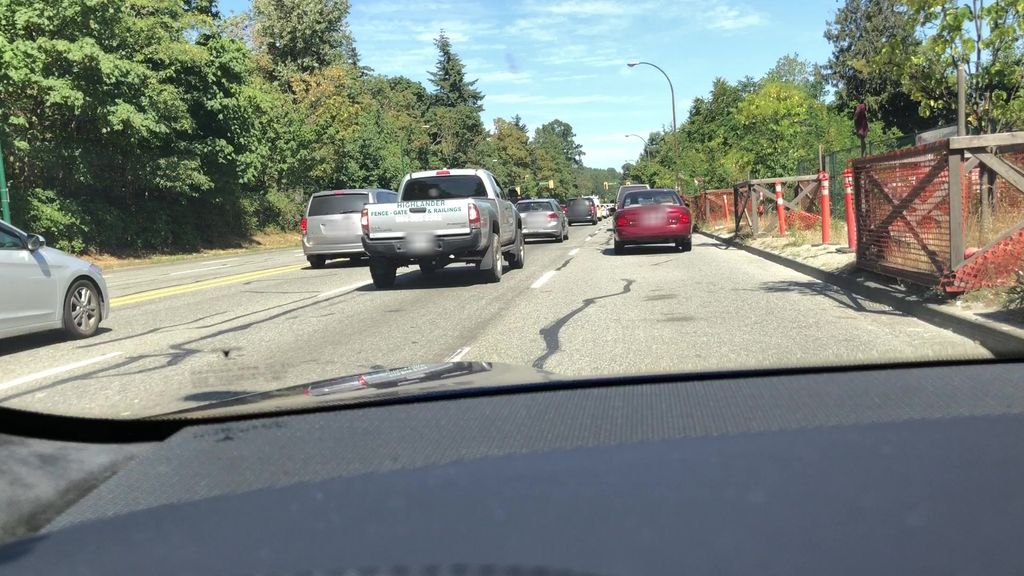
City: vancouver